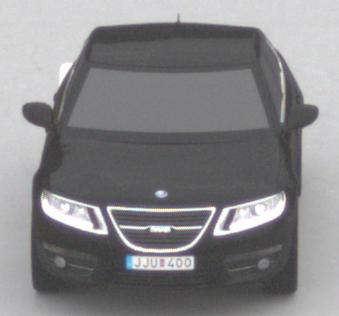
Make: Saab
Model: 5-Sep
Detailed model: 9-5 1.6T
Model produced from: 2010/06
Model produced until: 2011/12
Doors: 4
Color: black
Road condition: dry road
Daytime: morning or afternoon
Contrast: low contrast